Aerial crown-view tile of a tropical tree (Barro Colorado Island, Panama), acquired 20250818:
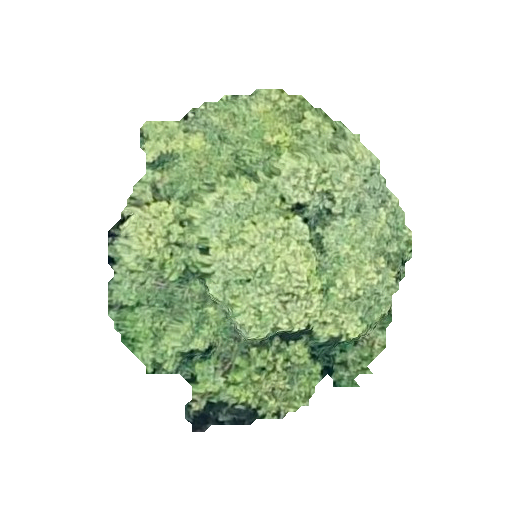
Species: Luehea seemannii
GBIF accepted scientific name: Luehea seemannii
Crown area: 107.778 m²